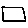
Label: square